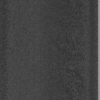
Label: dusty